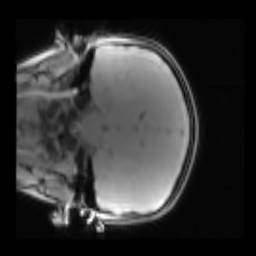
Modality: PDw
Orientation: coronal
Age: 8
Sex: female
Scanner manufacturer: siemens
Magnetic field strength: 3 T
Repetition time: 0.25 s
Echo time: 0.00103 s